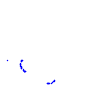
Particle: proton